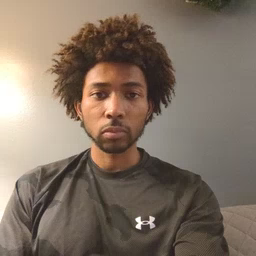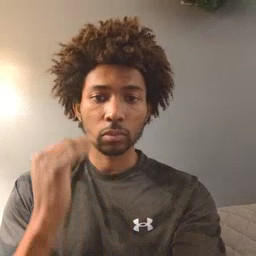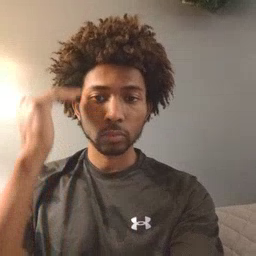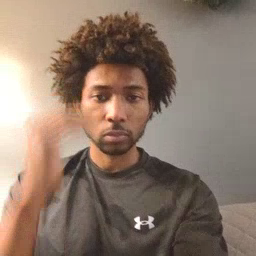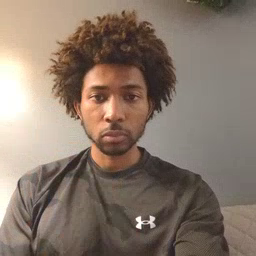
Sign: head